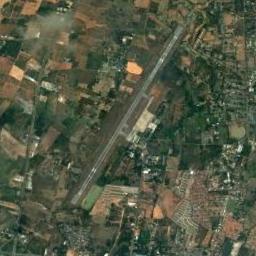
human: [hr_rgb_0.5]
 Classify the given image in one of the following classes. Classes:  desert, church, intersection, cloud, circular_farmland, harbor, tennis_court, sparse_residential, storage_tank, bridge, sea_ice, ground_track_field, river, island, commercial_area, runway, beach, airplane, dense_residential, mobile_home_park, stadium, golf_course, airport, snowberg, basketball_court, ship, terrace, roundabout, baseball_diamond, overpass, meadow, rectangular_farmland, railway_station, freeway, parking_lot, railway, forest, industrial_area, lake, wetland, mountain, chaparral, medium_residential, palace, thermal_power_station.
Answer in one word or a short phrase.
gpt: airport